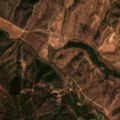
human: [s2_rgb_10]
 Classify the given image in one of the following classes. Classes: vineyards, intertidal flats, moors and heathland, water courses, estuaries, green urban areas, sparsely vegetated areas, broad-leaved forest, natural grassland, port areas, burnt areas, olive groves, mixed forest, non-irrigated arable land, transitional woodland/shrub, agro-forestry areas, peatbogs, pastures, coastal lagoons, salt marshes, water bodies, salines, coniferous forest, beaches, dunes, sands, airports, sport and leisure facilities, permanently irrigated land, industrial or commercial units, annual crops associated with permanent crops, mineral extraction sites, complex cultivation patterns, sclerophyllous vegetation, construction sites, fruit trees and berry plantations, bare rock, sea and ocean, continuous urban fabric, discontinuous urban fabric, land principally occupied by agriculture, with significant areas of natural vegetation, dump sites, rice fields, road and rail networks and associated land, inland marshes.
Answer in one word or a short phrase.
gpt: non-irrigated arable land, permanently irrigated land, land principally occupied by agriculture, with significant areas of natural vegetation, broad-leaved forest, transitional woodland/shrub